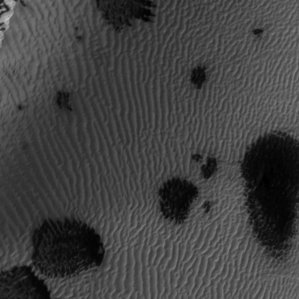
Label: frost